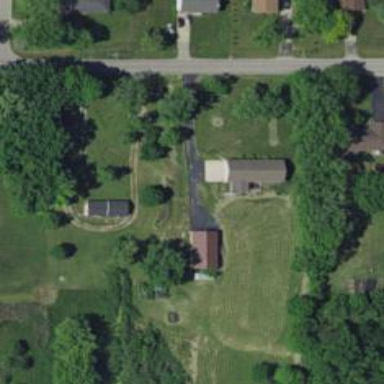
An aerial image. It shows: Driveway.